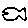
Label: fish